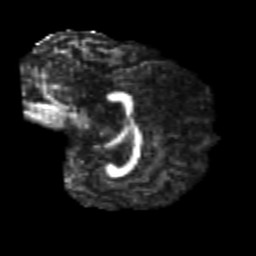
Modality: FA
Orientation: sagittal
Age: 22
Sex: male
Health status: healthy
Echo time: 0.074 s